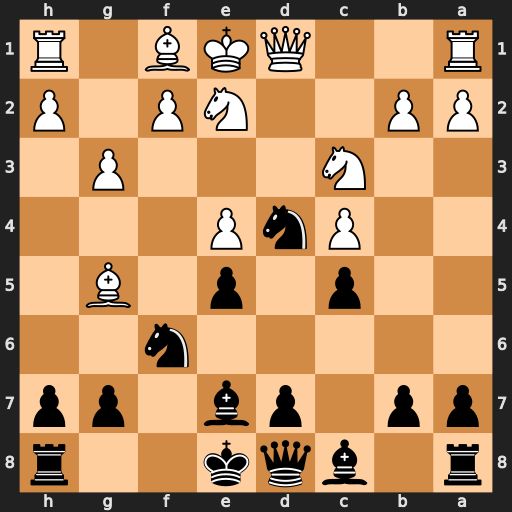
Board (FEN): r1bqk2r/pp1pb1pp/5n2/2p1p1B1/2PnP3/2N3P1/PP2NP1P/R2QKB1R
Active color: b
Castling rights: KQkq
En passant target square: -
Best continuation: Nf3#